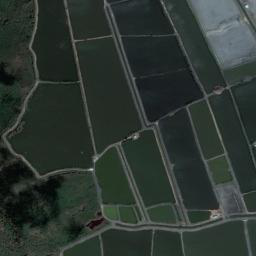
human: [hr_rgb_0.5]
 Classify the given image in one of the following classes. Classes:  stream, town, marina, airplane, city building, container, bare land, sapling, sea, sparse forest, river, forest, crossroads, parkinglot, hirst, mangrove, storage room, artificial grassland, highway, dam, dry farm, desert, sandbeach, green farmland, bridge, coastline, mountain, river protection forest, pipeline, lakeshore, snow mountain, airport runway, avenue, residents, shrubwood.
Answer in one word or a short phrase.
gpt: green farmland